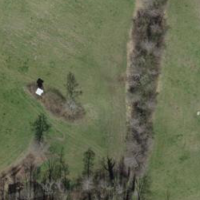
EUNIS habitat code: 44
Species observed at this site:
Polygonia c-album
Pholidoptera griseoaptera
Gryllus campestris